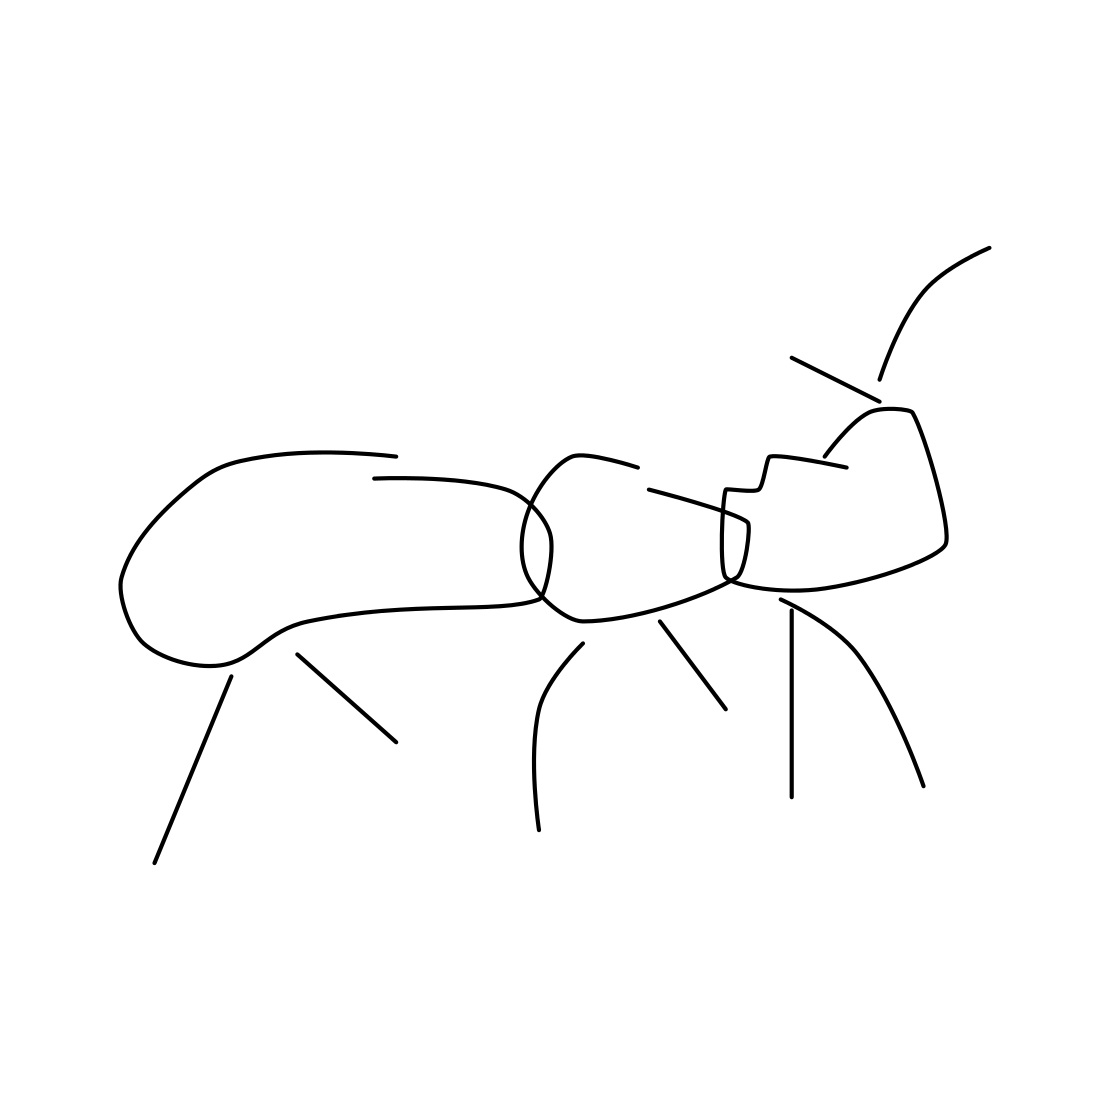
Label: ant